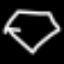
Label: diamond